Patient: sex M, age 55
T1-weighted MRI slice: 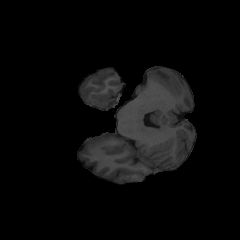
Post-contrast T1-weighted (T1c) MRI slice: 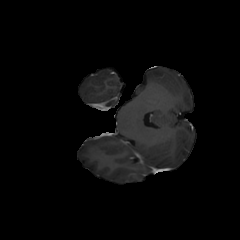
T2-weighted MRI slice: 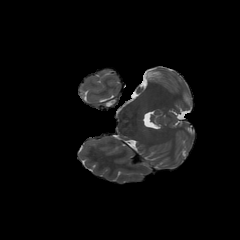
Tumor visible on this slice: no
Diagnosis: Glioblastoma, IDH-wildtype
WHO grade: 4